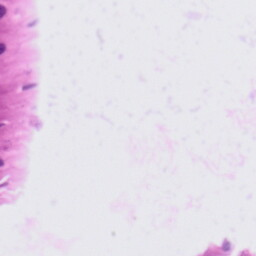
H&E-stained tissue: Tonsil